Question: I developed an OpenGL game in C++ on my desktop machine, where no errors occurred. Now compiling and running it on my tablet, the lighting is messed up. This is my lighting buffer.

I use deferred rendering, so I have positions and normals as textures. As pointed out in an answer below, the reason for the lighting issue is that instead of the normal texture, the position texture is used for the calculation.
Some facts about the environments. Both machines run Windows 8 Pro 64bit. The video cards are a Nvidia Geforce 560 on the desktop and a Intel HD Graphics 4000 on the tablet. The G-buffer textures, normals and positions in this case, are intact on the tablet and are not mixed up. There are no OpenGL errors.
This is my lighting shader.
'''
#version 330
in vec2 coord;
out vec3 image;
uniform int type = 1;
uniform sampler2D positions;
uniform sampler2D normals;
uniform vec3 light;
uniform vec3 color;
uniform float radius;
uniform float intensity = 1.0;
void main()
{
if(type == 0) // directional light
{
vec3 normal = texture2D(normals, coord).xyz;
float fraction = max(dot(normalize(light), normal) / 2.0 + 0.5, 0);
image = intensity * color * fraction;
}
else if(type == 1) // point light
{
// ...
}
else if(type == 2) // spot light
{
// ...
}
}
'''
This is the code I use to bind the sampler uniforms. 'Pass->Samplers' is an 'unordered_map<string, GLuint>' which maps texture target ids to shader locations. 'Pass->Program' holds the shader program id.
'''
glUseProgram(Pass->Program);
int n = 0; for(auto i : Pass->Samplers)
{
glActiveTexture(GL_TEXTURE0 + n);
glBindTexture(GL_TEXTURE_2D, i.second);
glUniform1i(glGetUniformLocation(Pass->Program, i.first.c_str()), n);
n++;
}
'''
Why are the samplers for positions and normals mixed up on the tablet machine? What am I doing wrong?
Update: After updating my operating system to Windows 8.1, I noticed that the problem disappeared.
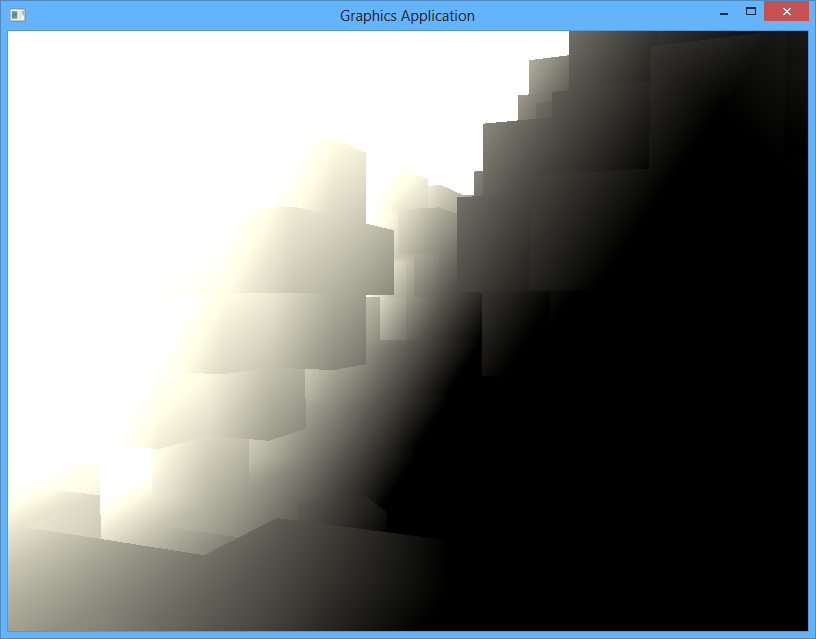
Answer: It looks to me like is is using the position data instead of the normal data for lighting. Might the textures have been mixed up (you might find the sampler uniforms are at different locations between your desktop at tablet)?